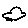
Label: car